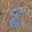
Label: 8